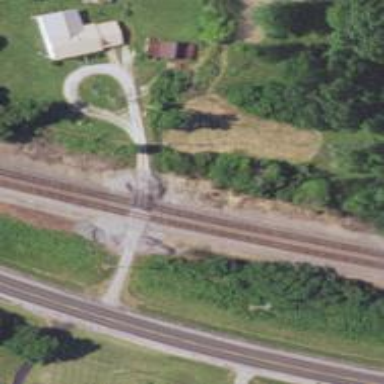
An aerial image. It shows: Level crossing along the railway.